Interaction volume radius: 10 \u00c5
Interaction volume height: 35 \u00c5
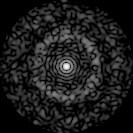
Disorder parameter: 0.8083